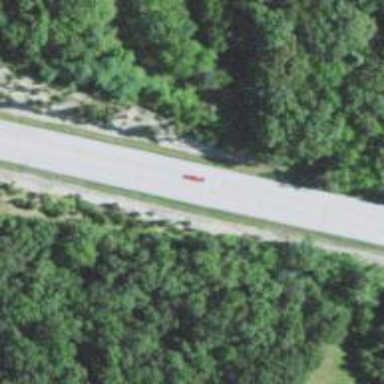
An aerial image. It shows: Asphalt road classified as trunk highway.